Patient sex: M
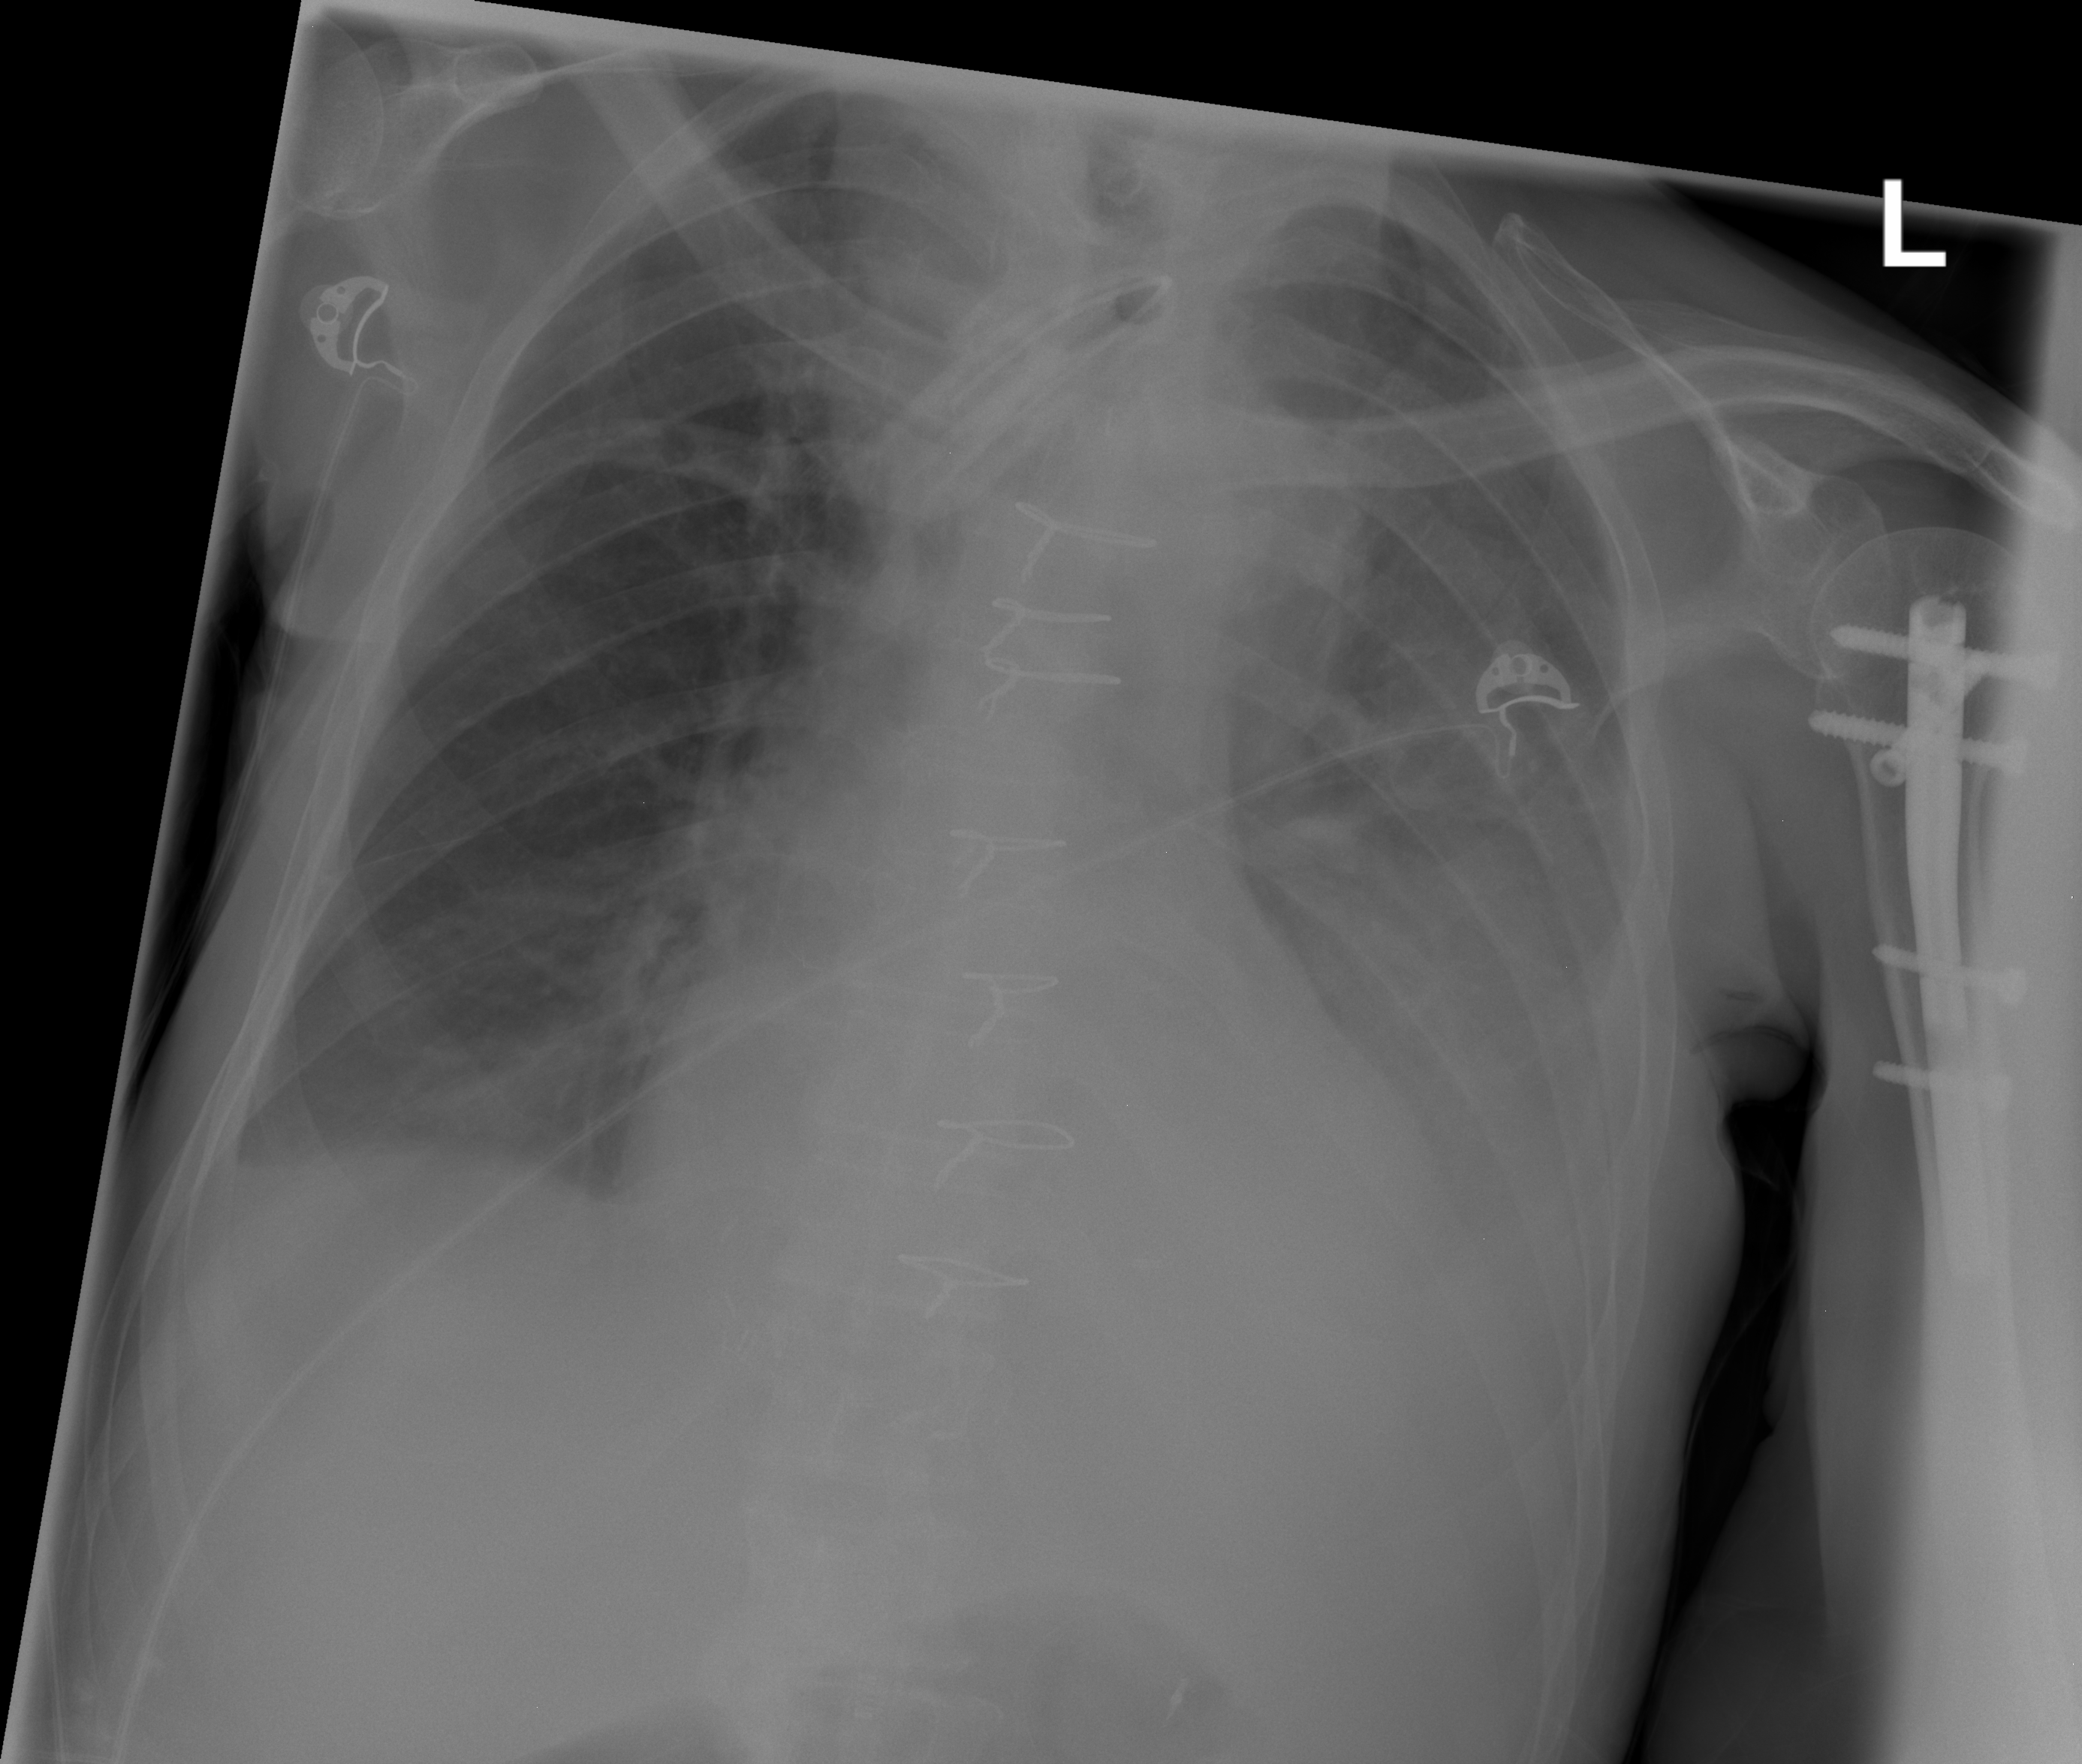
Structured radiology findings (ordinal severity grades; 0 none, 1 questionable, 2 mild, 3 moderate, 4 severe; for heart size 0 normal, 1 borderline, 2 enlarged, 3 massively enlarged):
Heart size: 2
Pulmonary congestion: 0
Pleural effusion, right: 2
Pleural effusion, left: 3
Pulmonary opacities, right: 0
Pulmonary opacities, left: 0
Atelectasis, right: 2
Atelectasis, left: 3